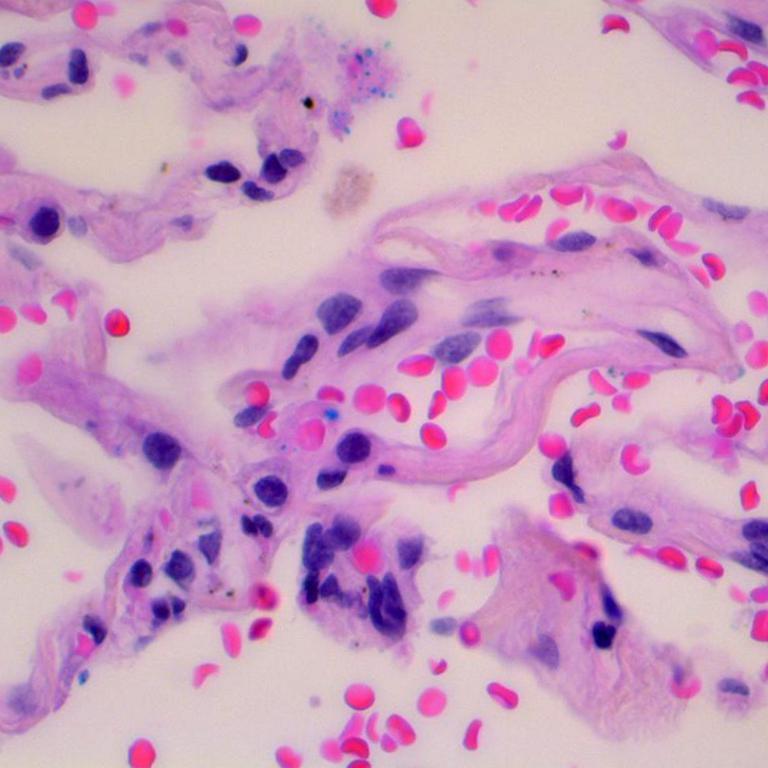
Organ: lung
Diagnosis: benign